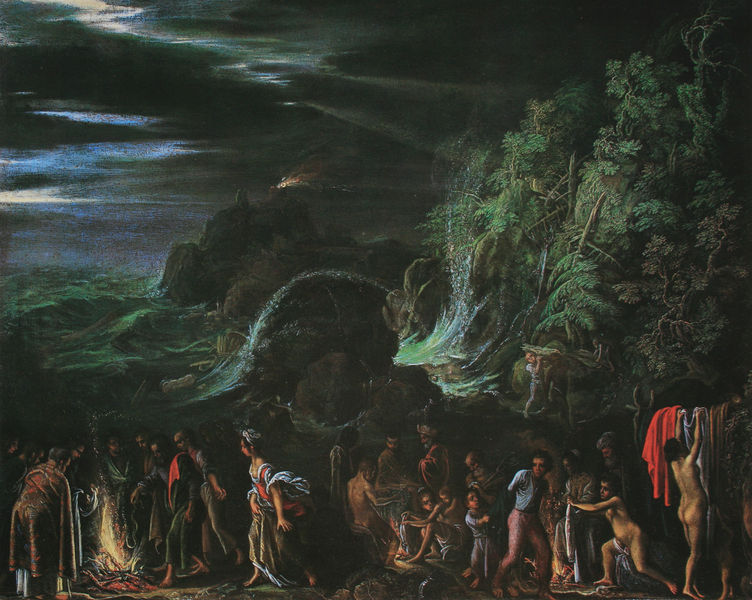
Titel: Paulus auf Malta
Künstler: Adam Elsheimer
Standort: London
Institution: National Gallery
Schlagwörter: men, people, red, women, dark, dress, female, green, painting, sitting, washing, wood, clouds, man, naked, nude, nudity, sky, tree, mountain, ocean, sea, see, water, waves, trees, male, forest, night, shipwreck, children, menschen, clothes, butt, cloth, fire, nacht, clothing, hanging, biblical, evil, camp, ass, woods, blood, sacrifice, feuer, küste, signal, spirit, tits, wellen, fairy tale, campfire, group of persons, buttcheeks